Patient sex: M
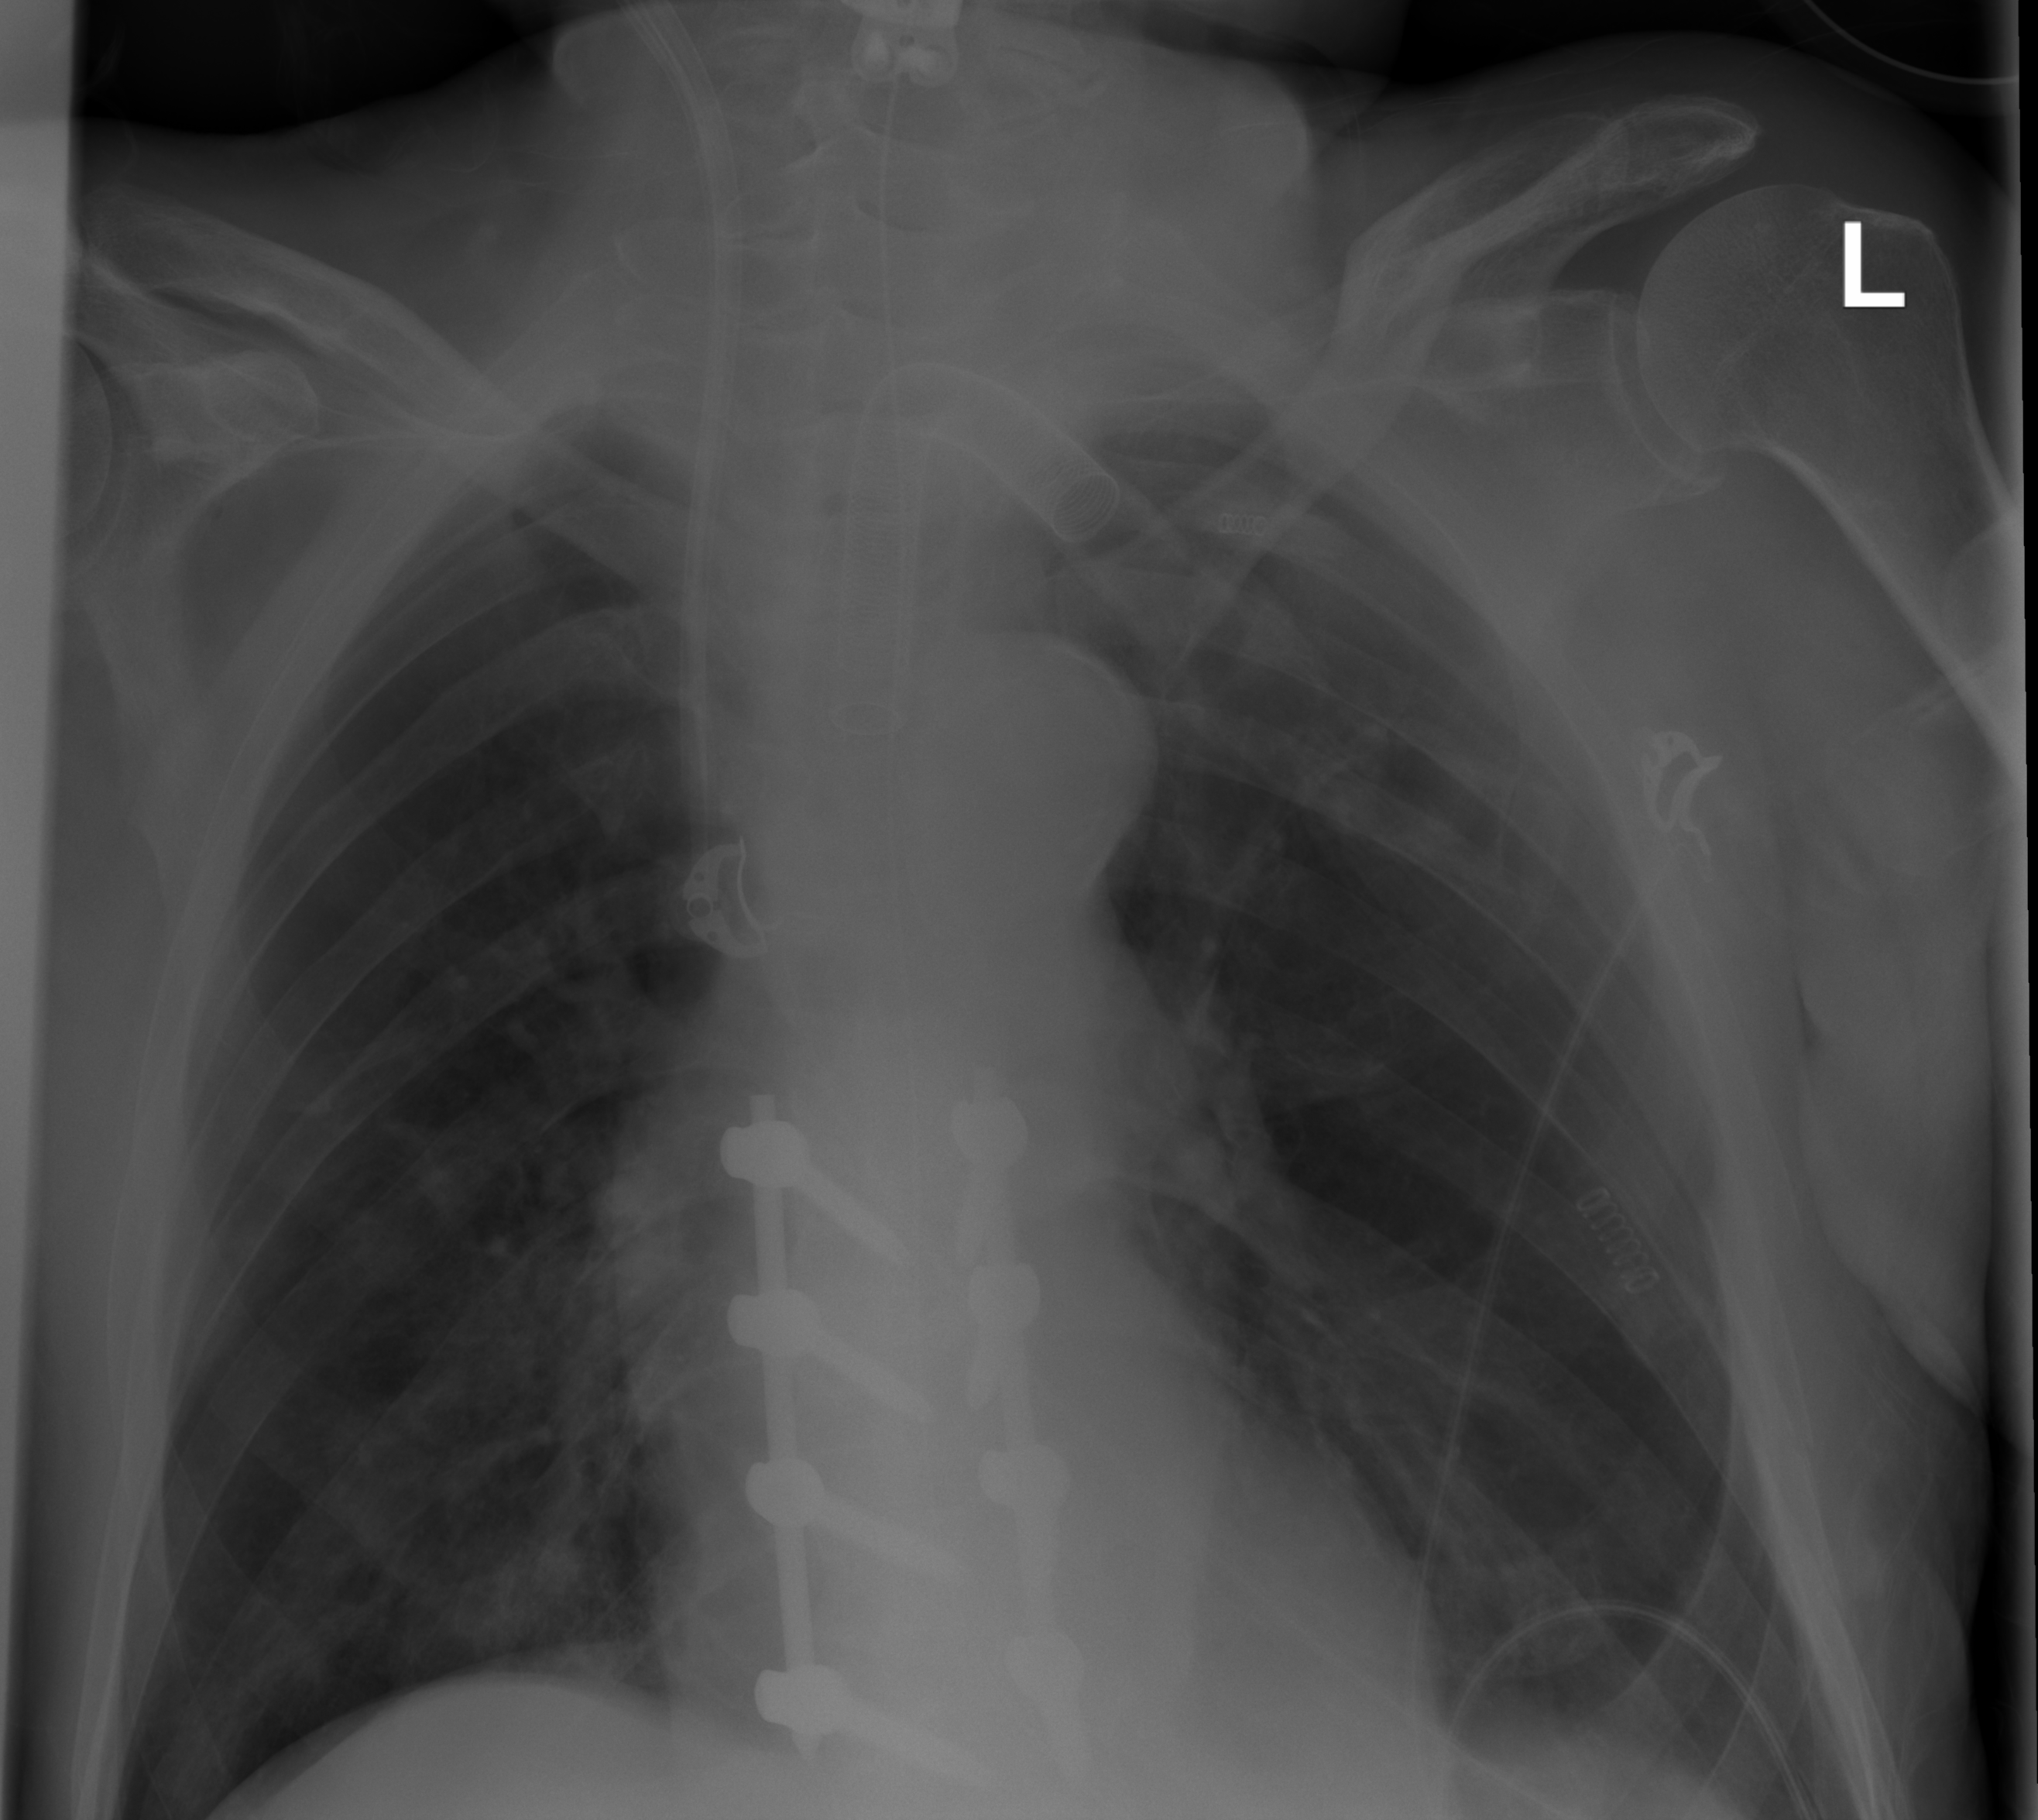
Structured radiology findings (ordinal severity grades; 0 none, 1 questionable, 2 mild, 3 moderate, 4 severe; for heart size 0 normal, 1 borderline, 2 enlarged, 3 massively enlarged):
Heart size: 1
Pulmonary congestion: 0
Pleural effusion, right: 0
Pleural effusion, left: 2
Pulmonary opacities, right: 2
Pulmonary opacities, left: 0
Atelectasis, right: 0
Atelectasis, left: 2